Question: I noticed that on iOS 8, the native keyboard on iPhone 6/6 Plus added some keys in landscape mode.
However when I create an app with UITextView, the keyboard is same as iPhone 5 (without the function keys.) As the screenshot, you can see that the height of keyboards are not same, and the keys are different.
So, how do I change the keyboard appearance as the native one on iPhone 6/6 Plus?

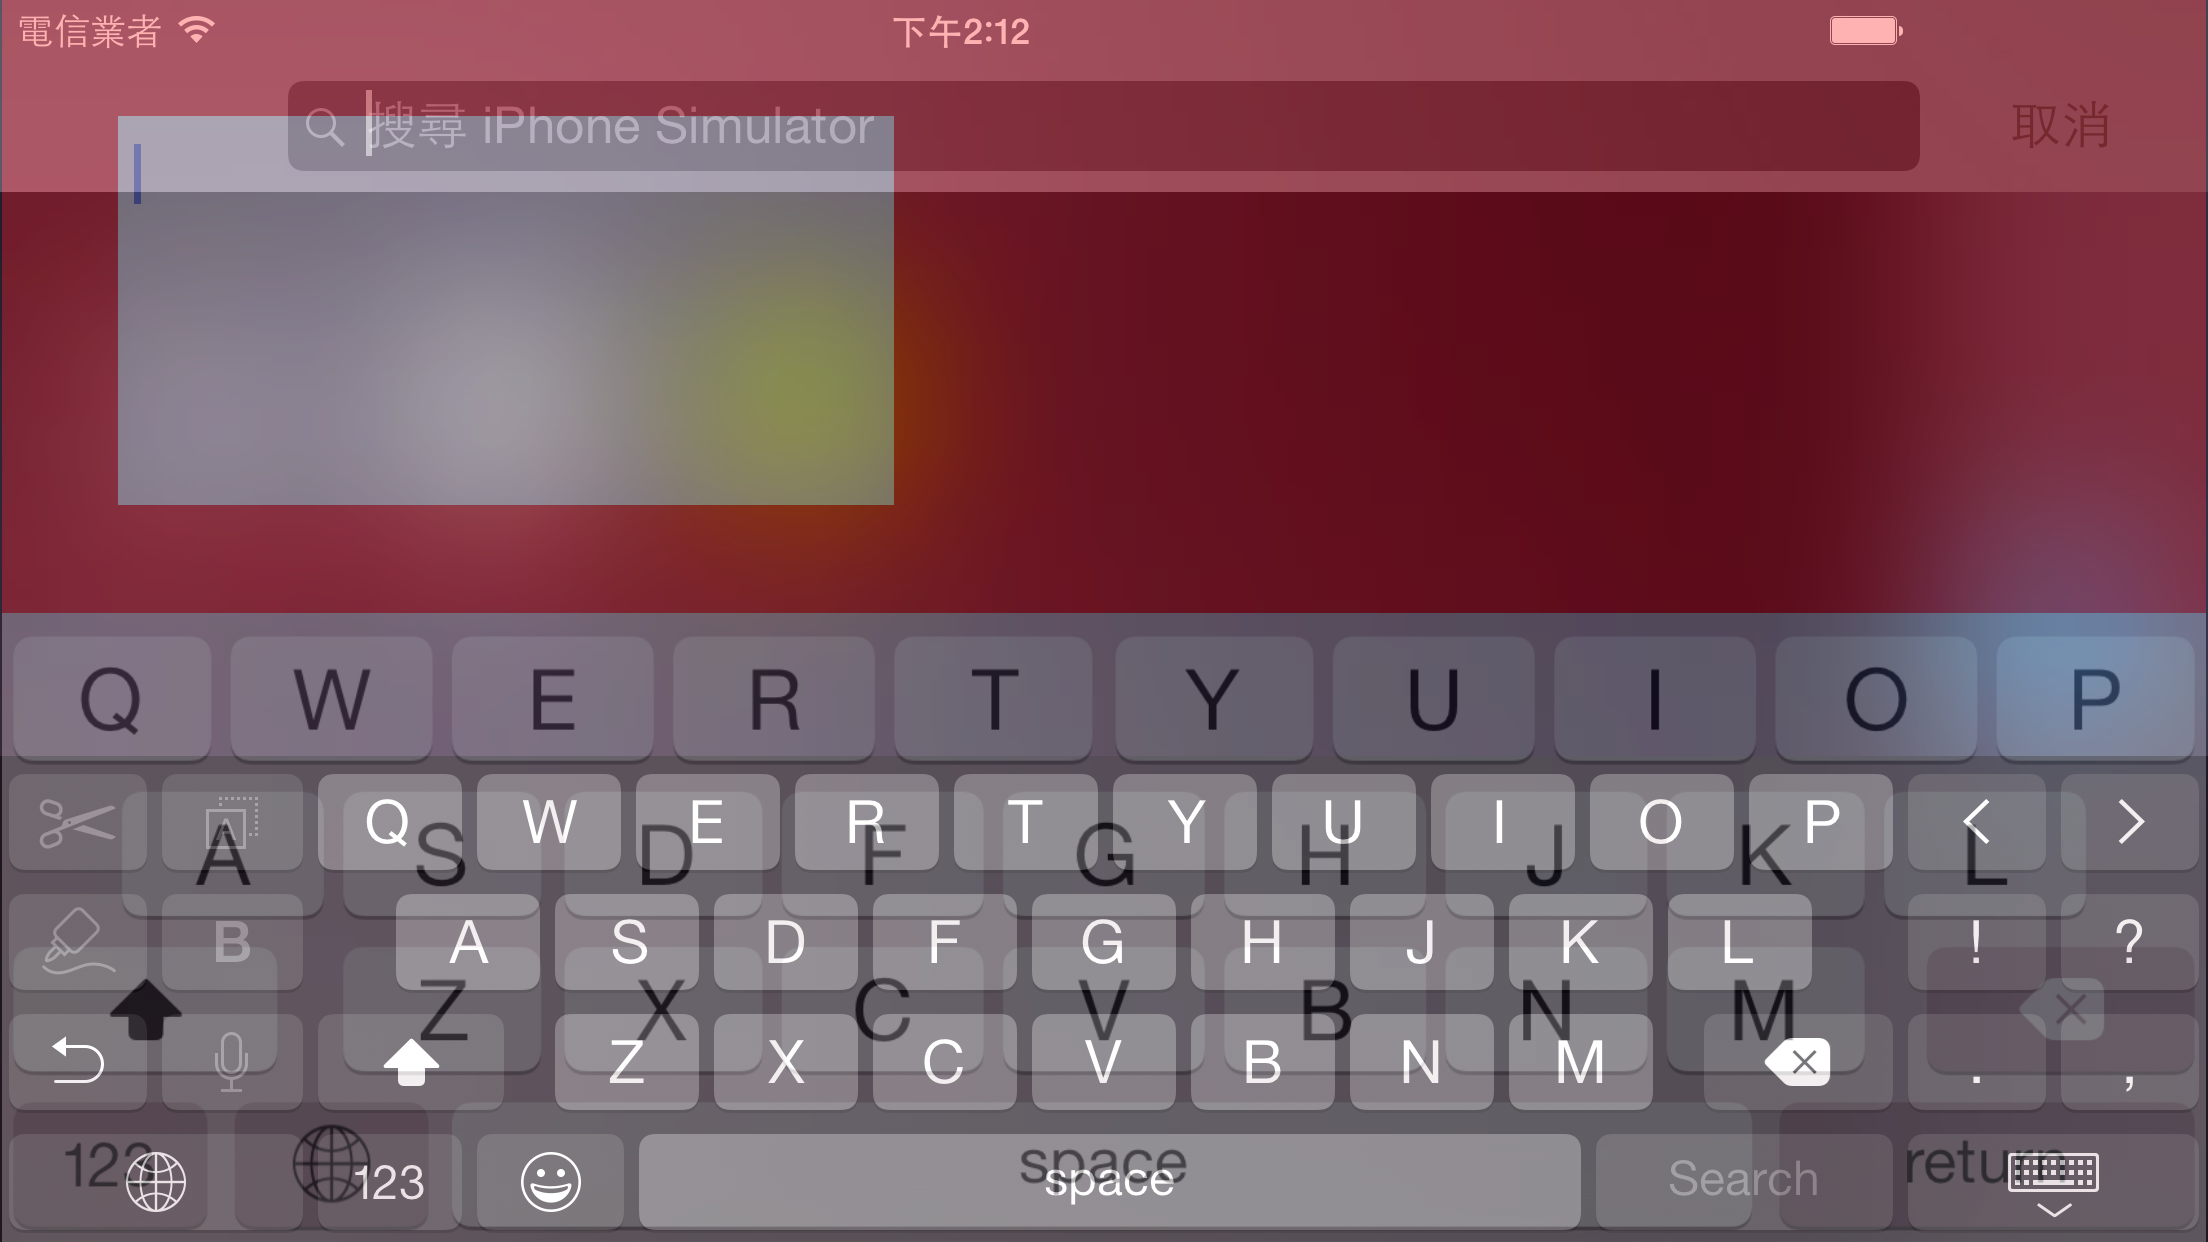
Answer: You have to add special launch images for the iPhone 6 and 6 Plus to get the new keyboard layouts.
The reasoning behind this is that the phone runs your app in a special compatibility mode, that emulates a screen resolution of 320 points in width.
You can easily see, if your app runs in such a mode by outputting the screen resolution:
'''
println("bounds = \(UIScreen.mainScreen().bounds)")
println("nativeBounds = \(UIScreen.mainScreen().nativeBounds)")
'''
Without the designated launch images the output of the iPhone 6 Plus Simulator is:
'''
bounds = (0.0,0.0,320.0,480.0)
nativeBounds = (0.0,0.0,960.0,1440.0)
'''
And there will be no special keyboard
To get a comprehensive understanding of the new resolutions see this great blog entry: <URL>